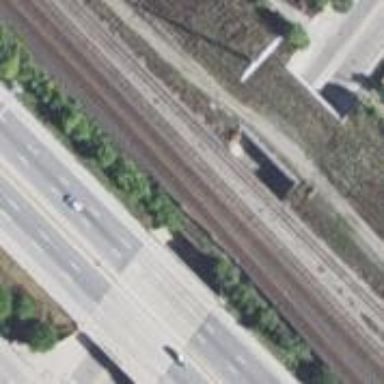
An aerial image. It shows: Railway bridge over siding rail service.